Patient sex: F
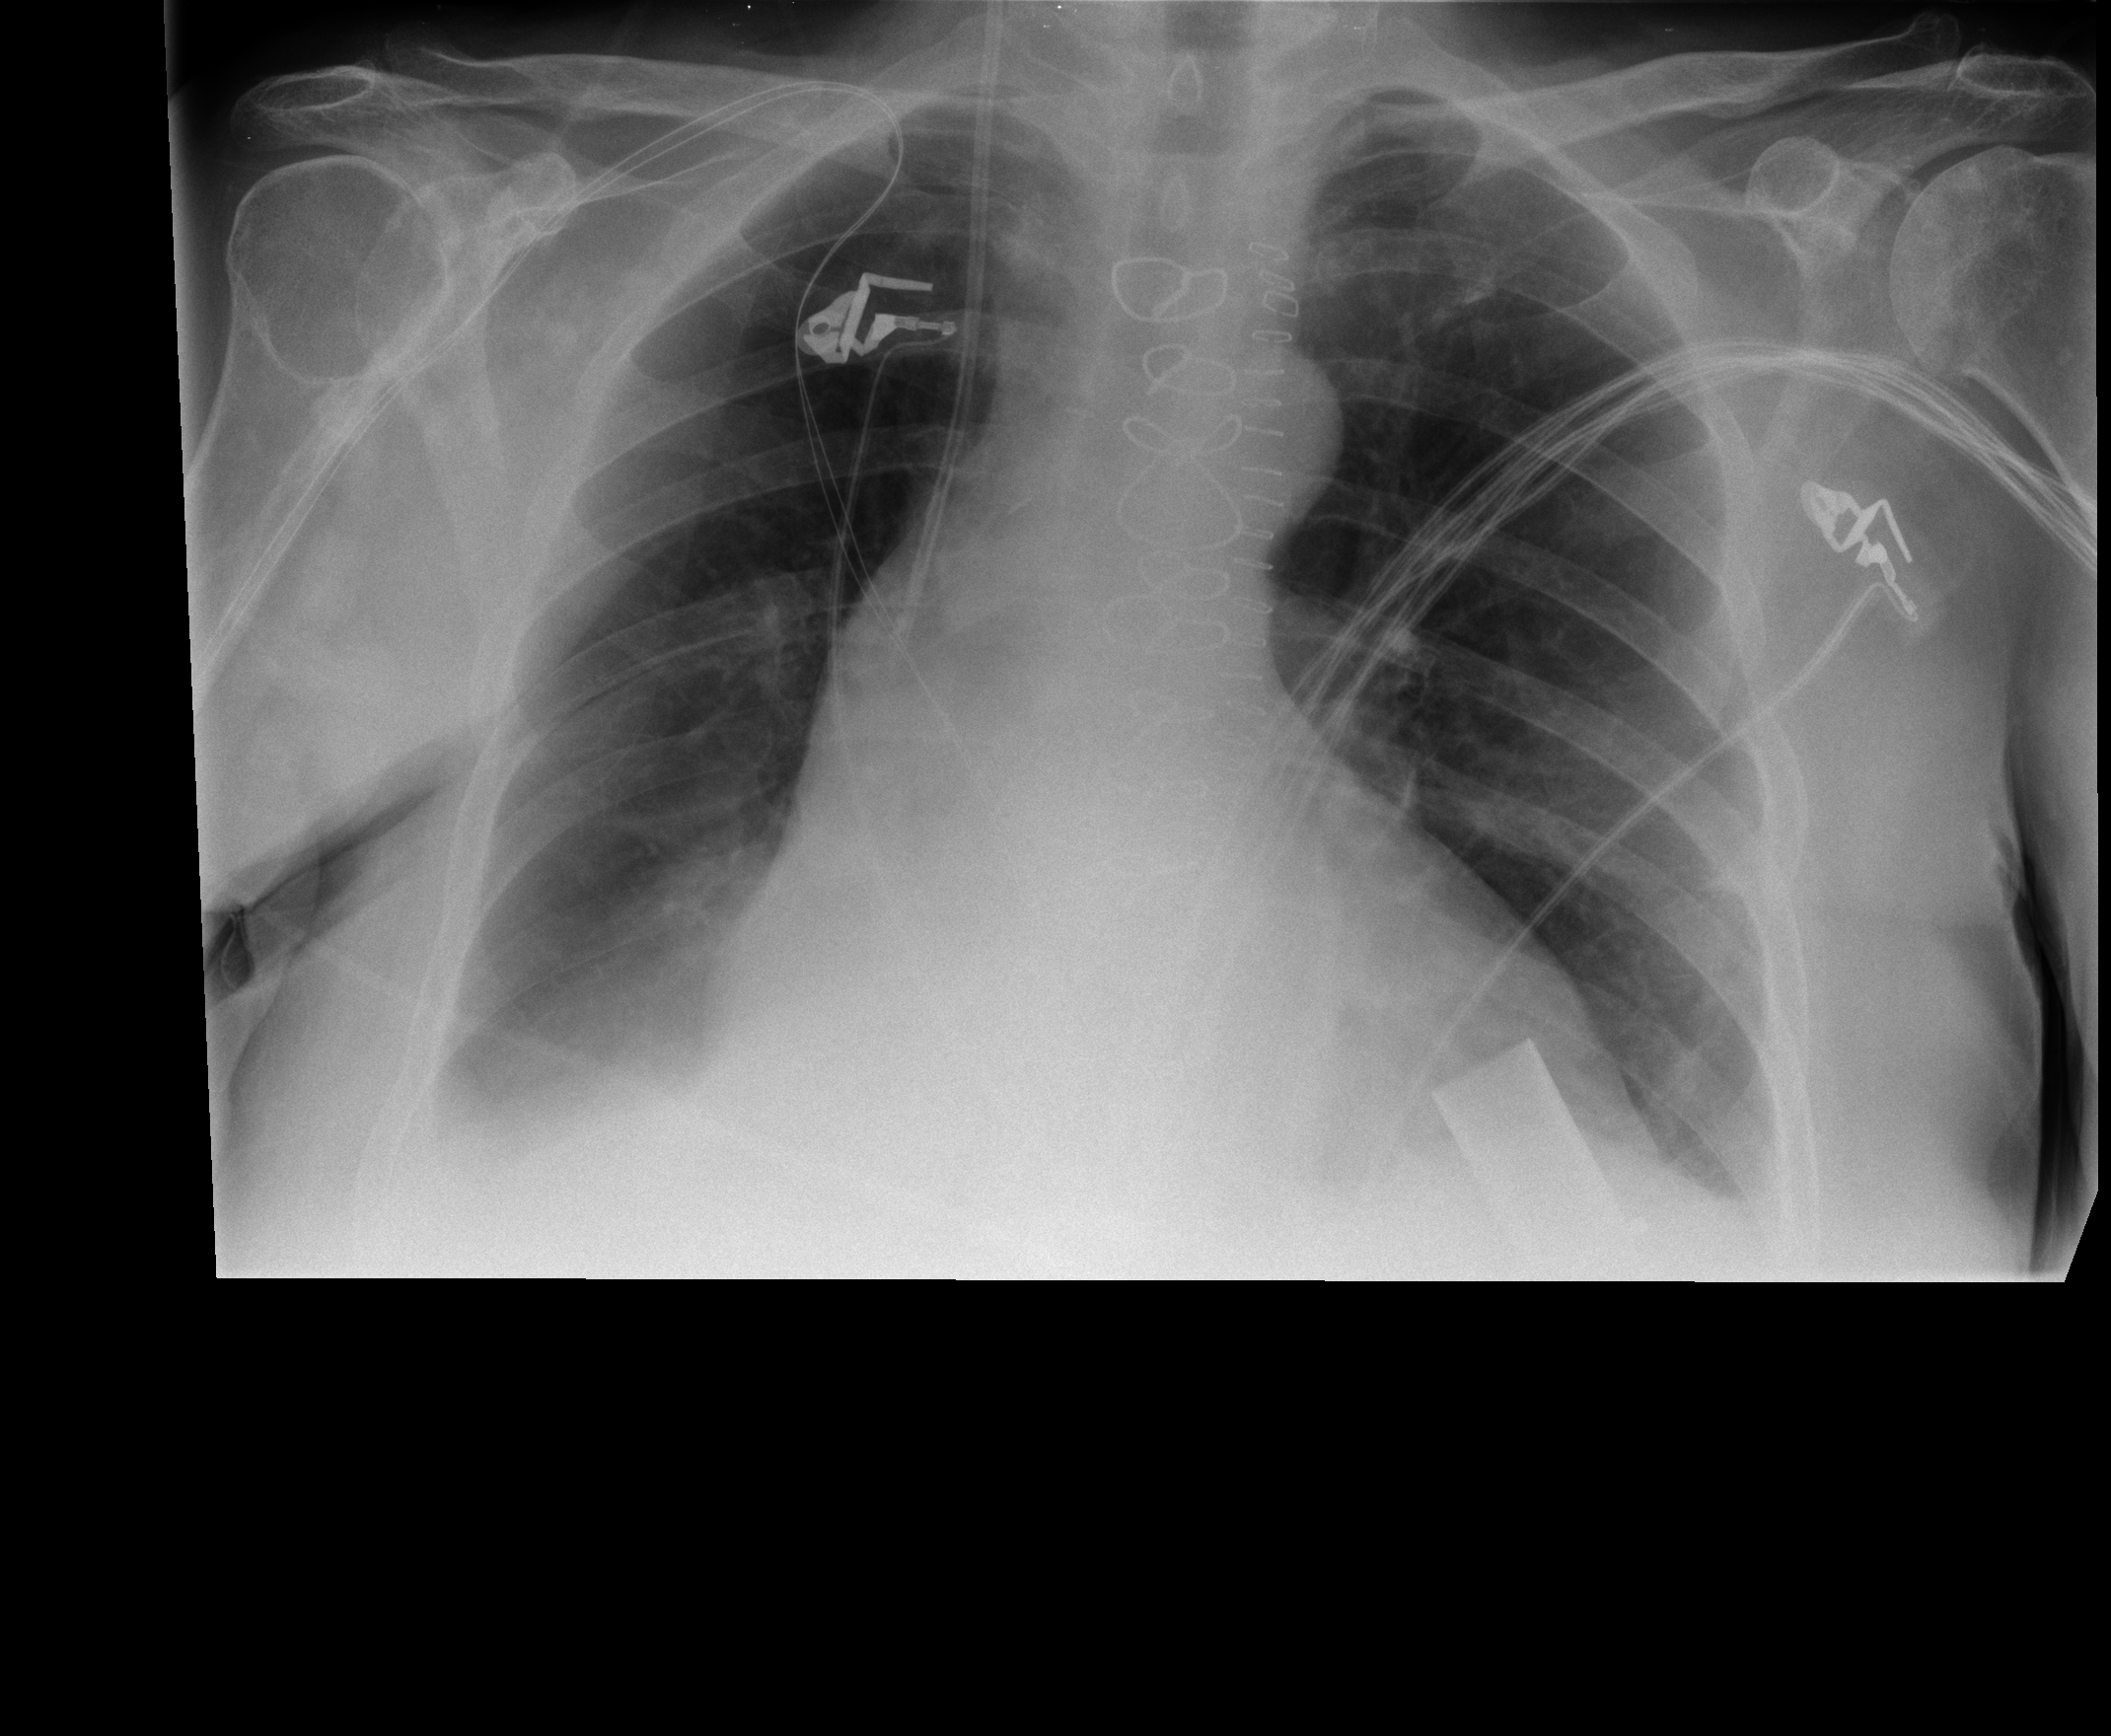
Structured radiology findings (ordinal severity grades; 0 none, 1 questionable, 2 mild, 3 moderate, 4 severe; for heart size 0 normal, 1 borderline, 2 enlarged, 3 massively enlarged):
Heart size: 2
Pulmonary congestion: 2
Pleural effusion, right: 2
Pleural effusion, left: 0
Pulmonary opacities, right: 0
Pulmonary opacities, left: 0
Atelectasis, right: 2
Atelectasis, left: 1